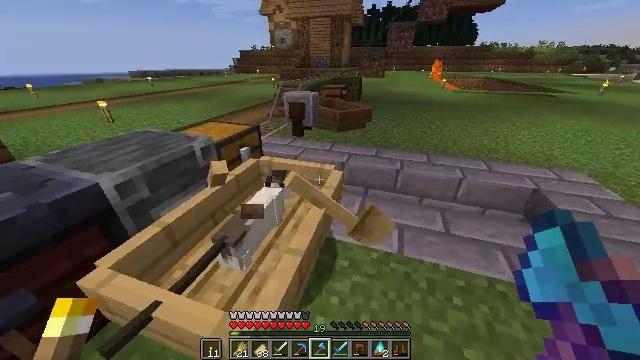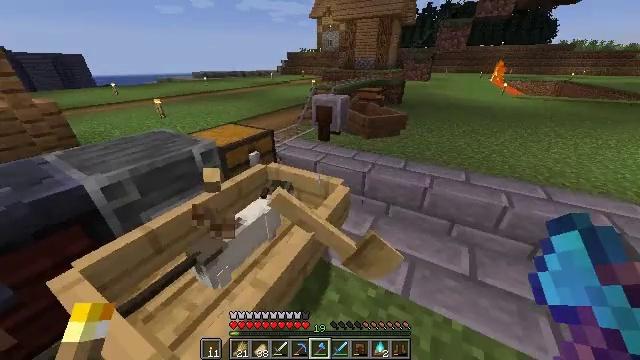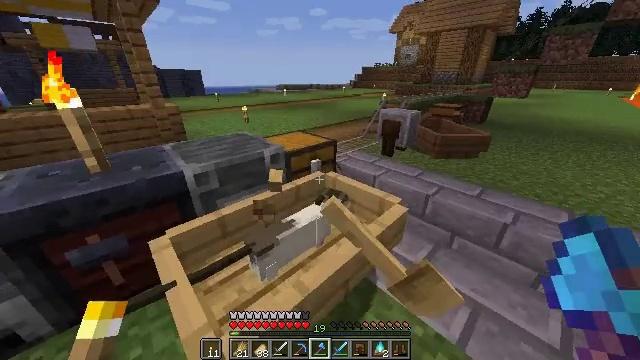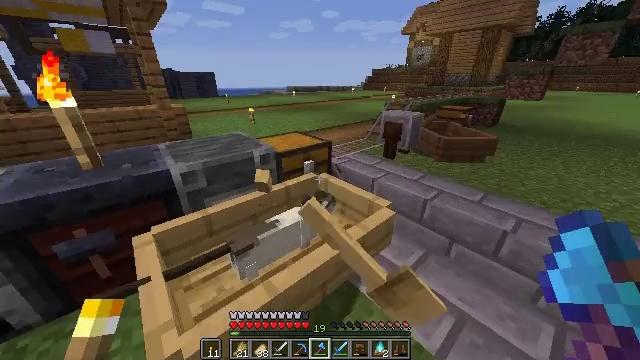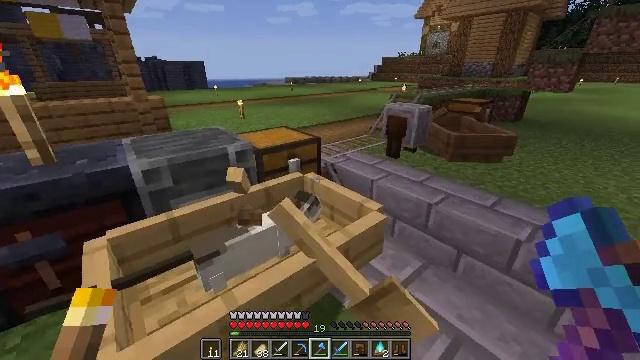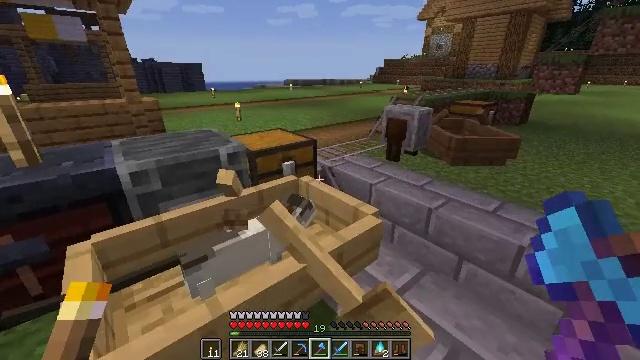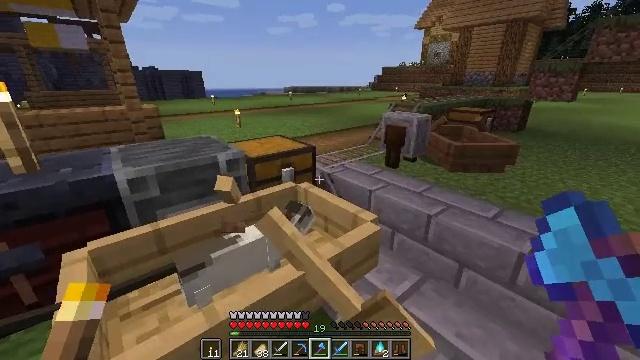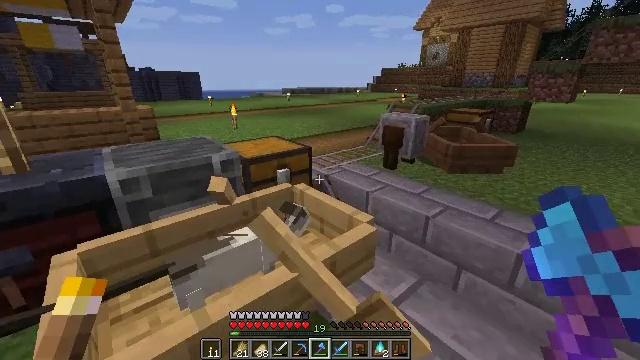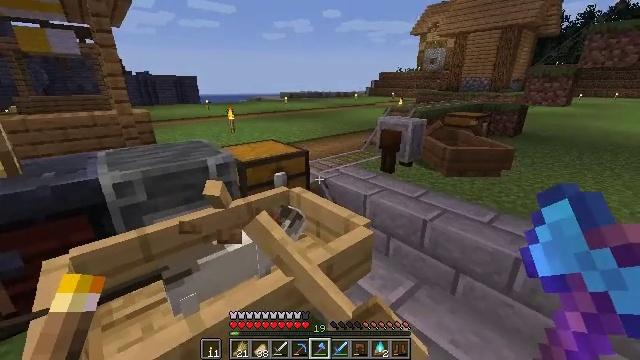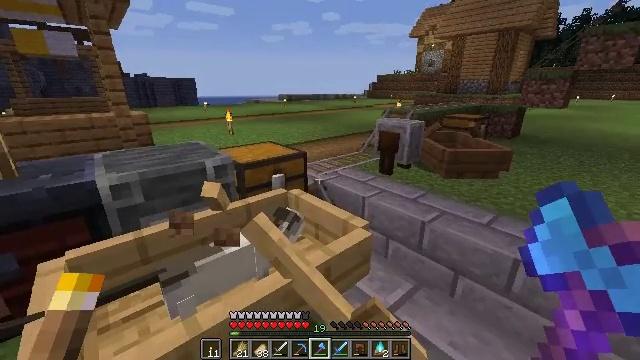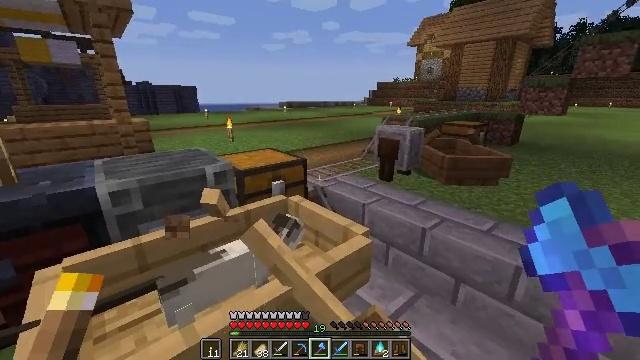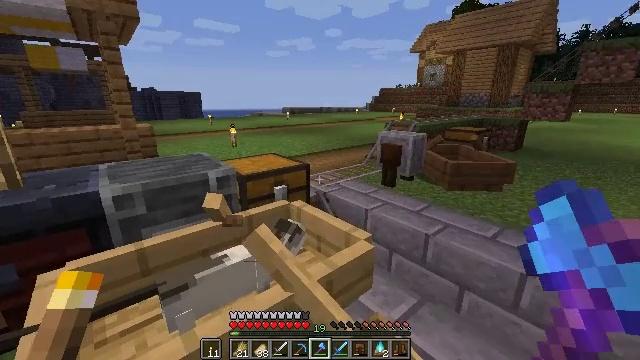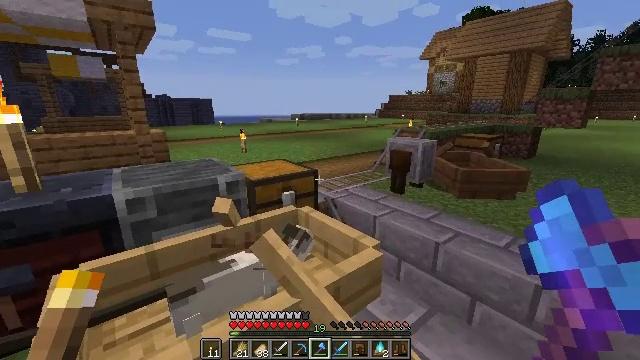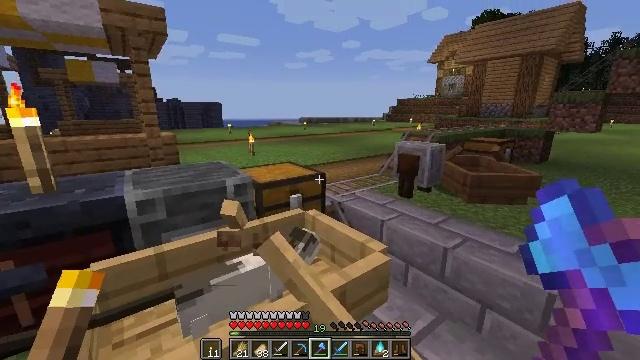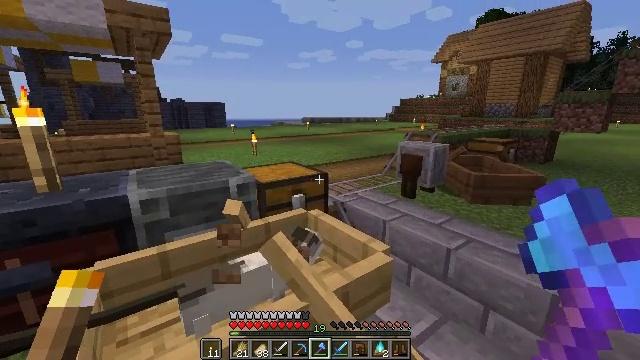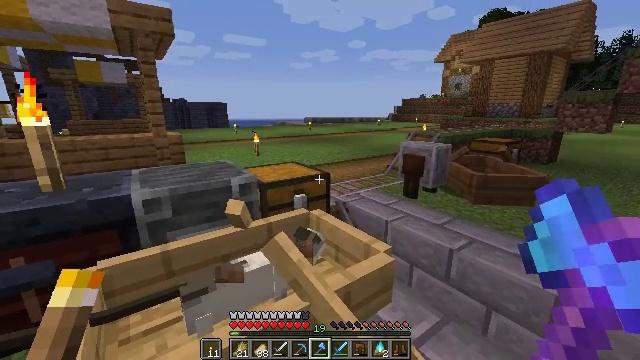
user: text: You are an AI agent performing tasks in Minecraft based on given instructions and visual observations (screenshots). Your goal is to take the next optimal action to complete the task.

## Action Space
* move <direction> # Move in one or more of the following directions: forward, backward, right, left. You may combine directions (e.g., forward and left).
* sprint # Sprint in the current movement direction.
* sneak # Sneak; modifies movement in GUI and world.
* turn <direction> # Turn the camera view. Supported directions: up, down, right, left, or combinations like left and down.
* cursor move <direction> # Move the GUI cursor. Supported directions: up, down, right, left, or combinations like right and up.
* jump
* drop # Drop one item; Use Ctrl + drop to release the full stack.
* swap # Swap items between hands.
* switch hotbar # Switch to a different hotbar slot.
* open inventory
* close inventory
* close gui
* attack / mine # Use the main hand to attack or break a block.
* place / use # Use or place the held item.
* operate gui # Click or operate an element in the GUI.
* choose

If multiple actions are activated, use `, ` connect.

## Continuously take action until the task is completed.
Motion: motion action
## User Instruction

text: Drop a golden sword.
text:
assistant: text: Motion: move forward and move right, turn left
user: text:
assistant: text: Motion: move right, turn left and up
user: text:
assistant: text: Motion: turn left
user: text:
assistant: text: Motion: no_op
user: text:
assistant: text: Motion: turn up
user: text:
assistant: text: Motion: turn up
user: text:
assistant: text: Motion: no_op
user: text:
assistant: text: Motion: no_op
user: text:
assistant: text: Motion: no_op
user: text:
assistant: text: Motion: turn up
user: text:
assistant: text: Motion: turn up
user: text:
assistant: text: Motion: turn left and up
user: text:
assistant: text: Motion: turn left
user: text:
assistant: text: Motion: no_op
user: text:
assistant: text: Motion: no_op
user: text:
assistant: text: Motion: no_op
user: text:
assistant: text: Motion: no_op
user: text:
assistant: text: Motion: no_op
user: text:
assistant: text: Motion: no_op
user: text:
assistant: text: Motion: no_op
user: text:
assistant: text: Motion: no_op
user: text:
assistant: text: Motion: no_op
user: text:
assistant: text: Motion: no_op
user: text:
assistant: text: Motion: no_op
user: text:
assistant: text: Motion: no_op
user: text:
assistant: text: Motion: no_op
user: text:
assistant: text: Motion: no_op
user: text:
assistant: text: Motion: no_op
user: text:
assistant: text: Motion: no_op
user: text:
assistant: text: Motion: no_op